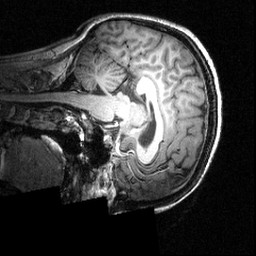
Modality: T1w
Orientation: sagittal
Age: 24
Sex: female
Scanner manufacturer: siemens
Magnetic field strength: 3.951 T
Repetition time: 1.5 s
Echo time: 0.00335 s